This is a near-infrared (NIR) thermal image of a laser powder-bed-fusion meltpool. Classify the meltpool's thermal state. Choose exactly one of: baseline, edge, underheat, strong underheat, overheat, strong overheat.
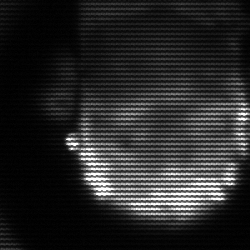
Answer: baseline